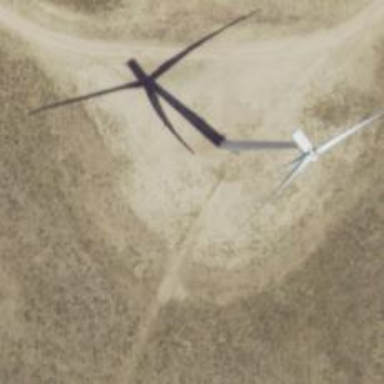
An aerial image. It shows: Wind generator using wind turbines of horizontal axis.